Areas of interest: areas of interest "Park and greenspace"
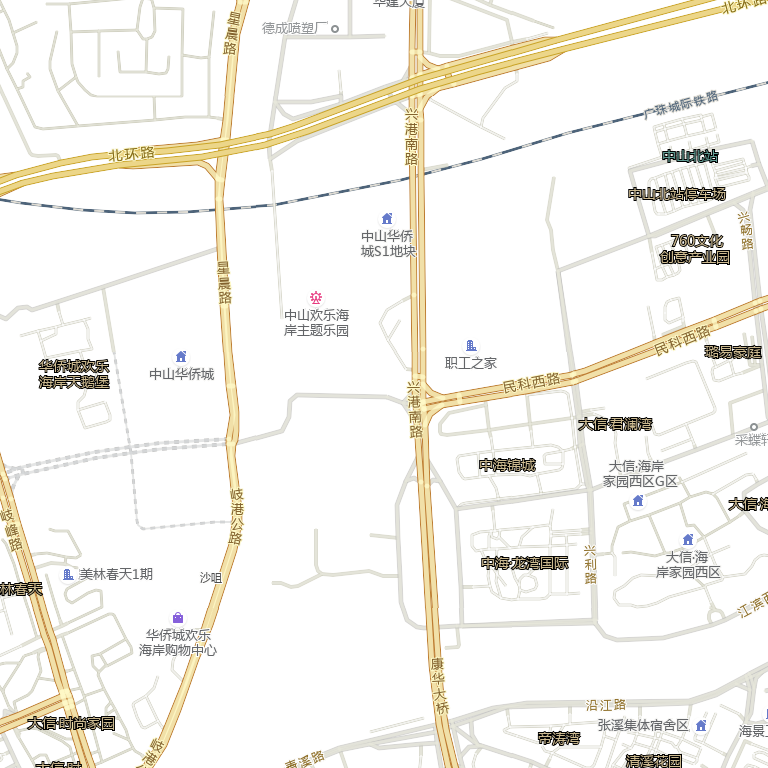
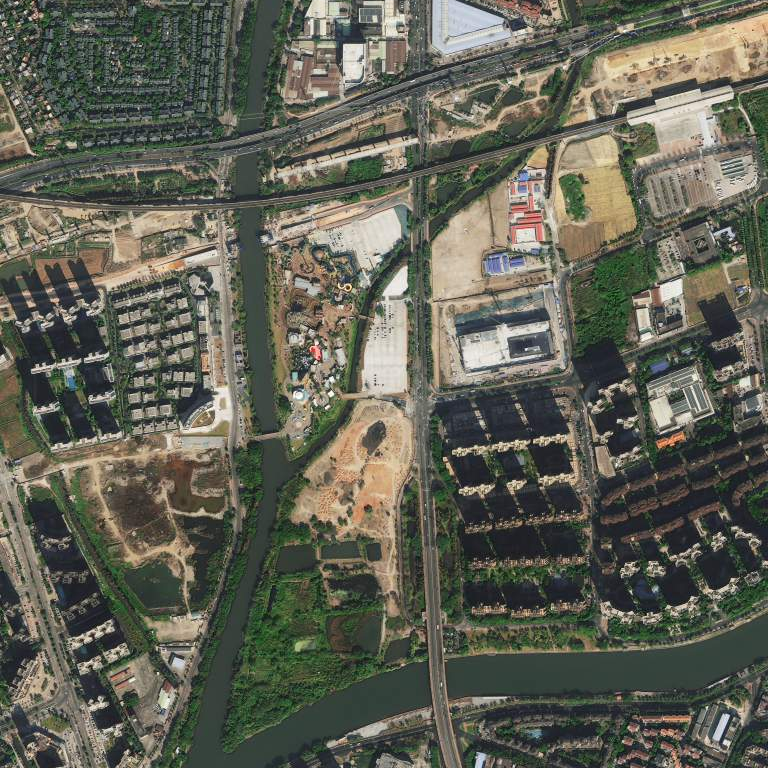